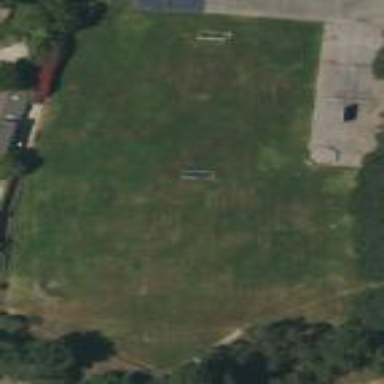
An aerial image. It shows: Grassy pitch for various sports activities.